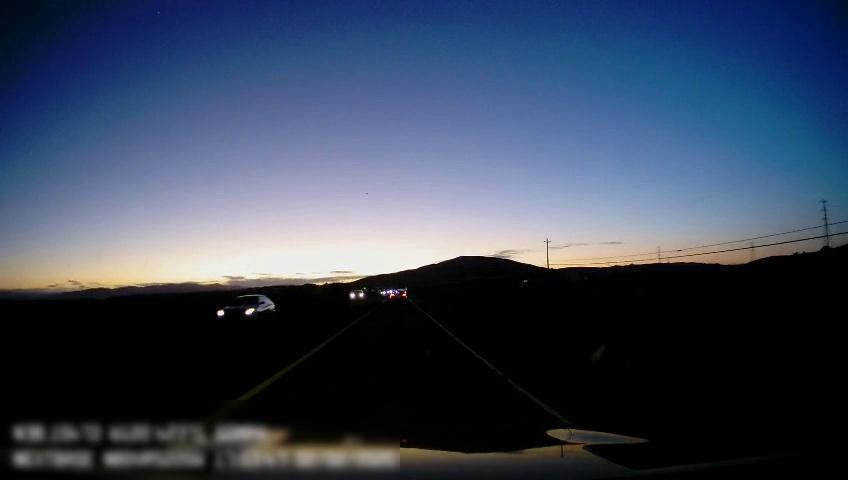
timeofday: Dusk/Dawn/Twilight
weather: Other
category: Drivable Space
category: Vehicles | Car
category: Vehicles | SUV
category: Vehicles | Car
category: Lanes | Current Lane
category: Lanes | Current Lane